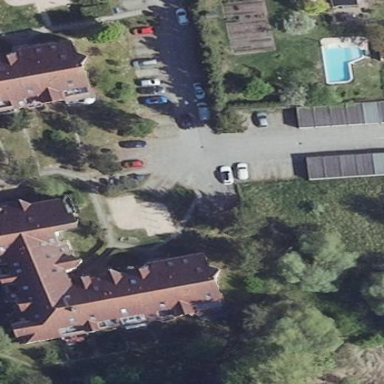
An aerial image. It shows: Image showing building with apartments.